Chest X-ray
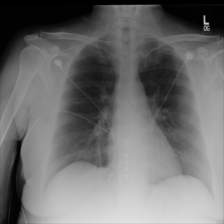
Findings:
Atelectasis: negative
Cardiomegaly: negative
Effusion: negative
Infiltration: negative
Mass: negative
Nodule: negative
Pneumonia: negative
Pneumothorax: negative
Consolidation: negative
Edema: negative
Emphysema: negative
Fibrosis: negative
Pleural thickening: negative
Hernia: negative